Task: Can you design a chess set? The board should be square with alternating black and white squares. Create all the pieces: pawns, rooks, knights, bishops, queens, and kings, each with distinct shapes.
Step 32:
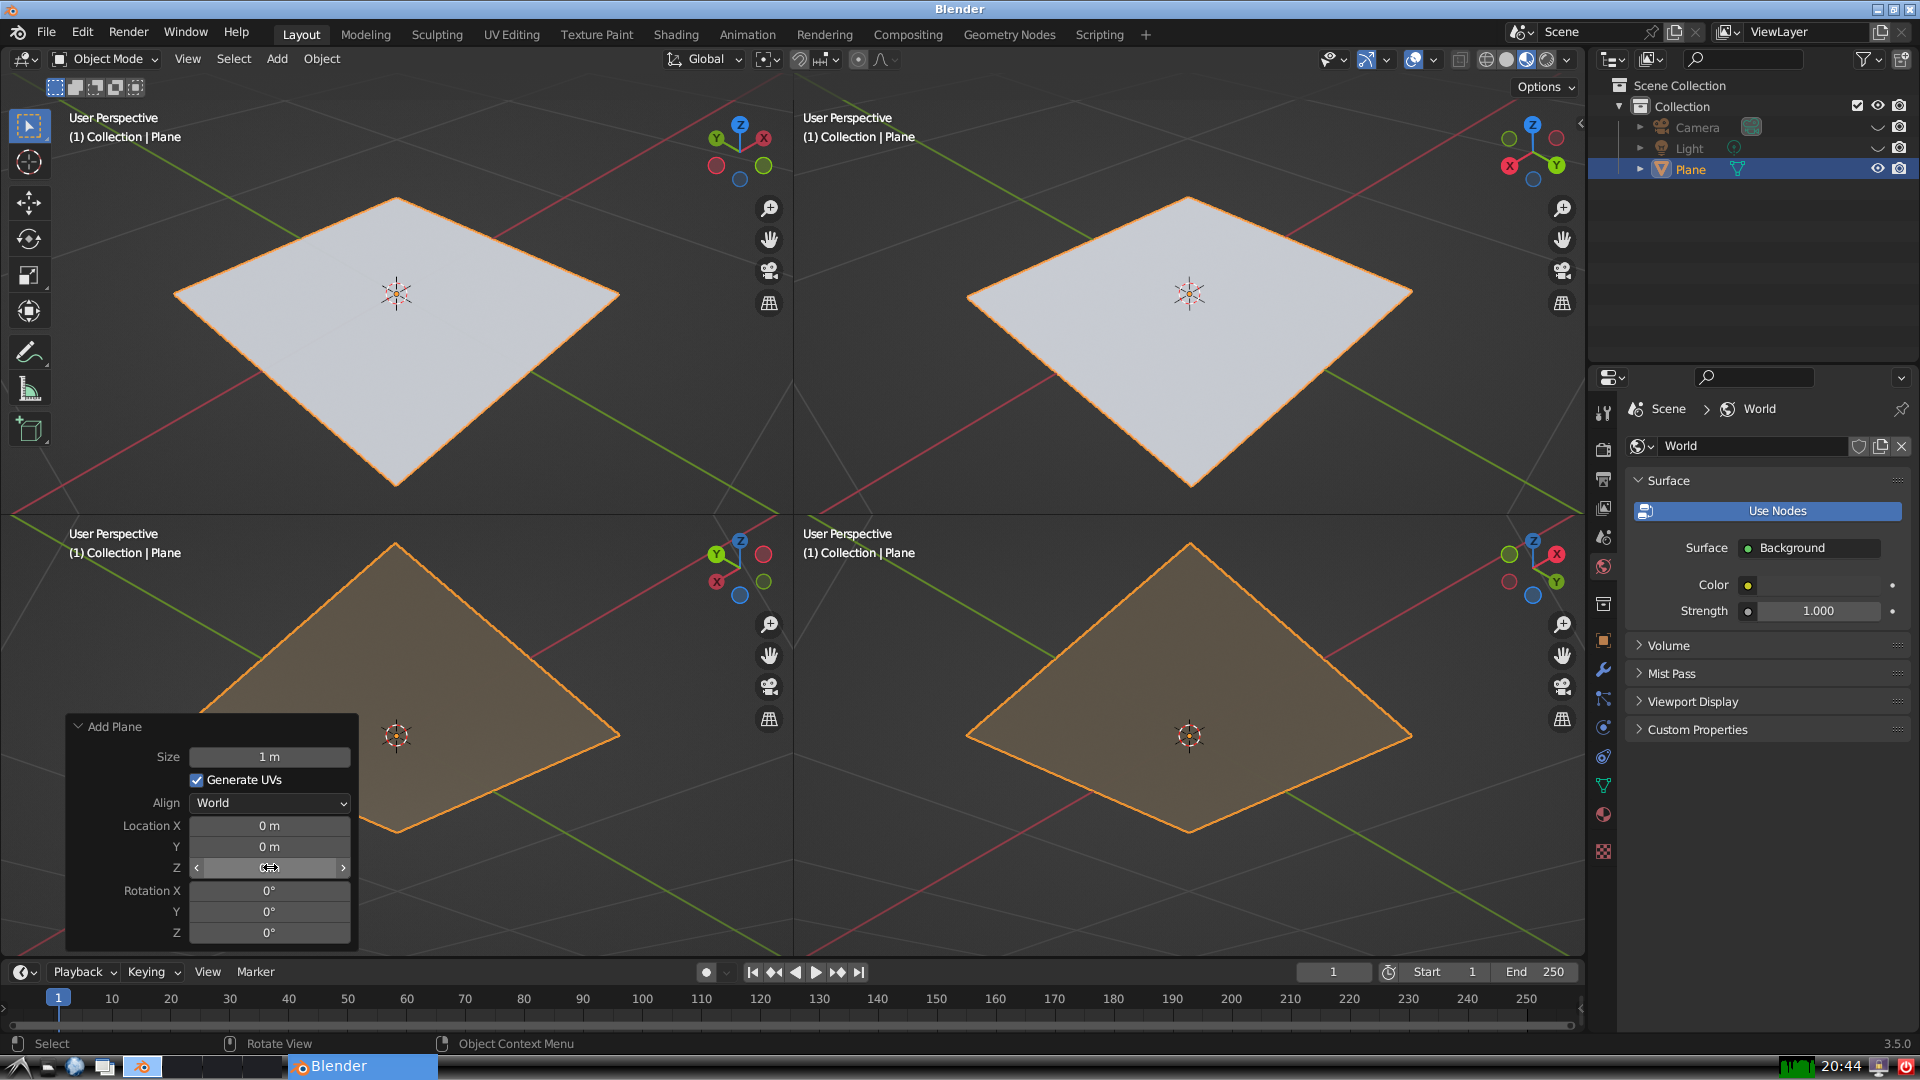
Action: {"mouse_move": [960, 540]}